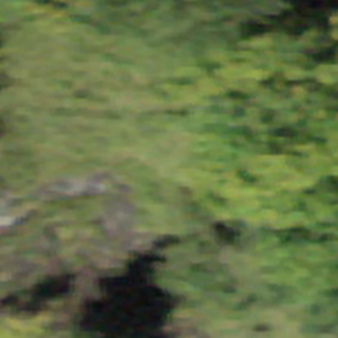
Label: other